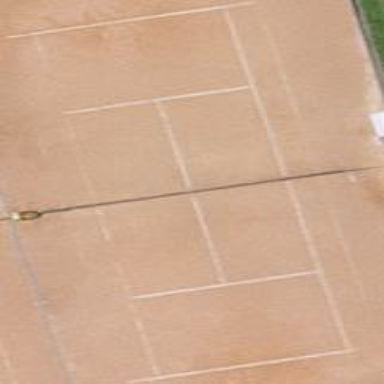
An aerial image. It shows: Tennis court on pitch.